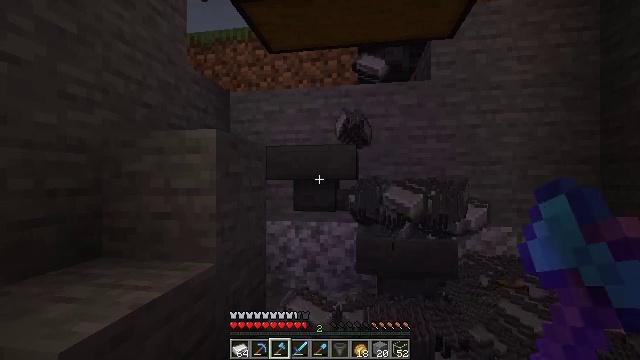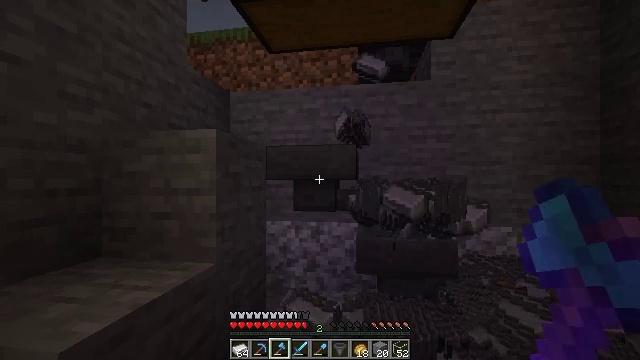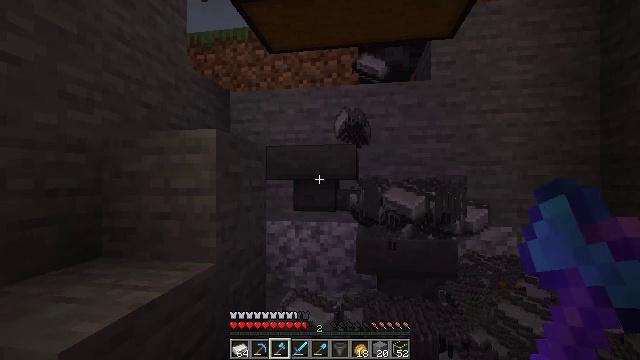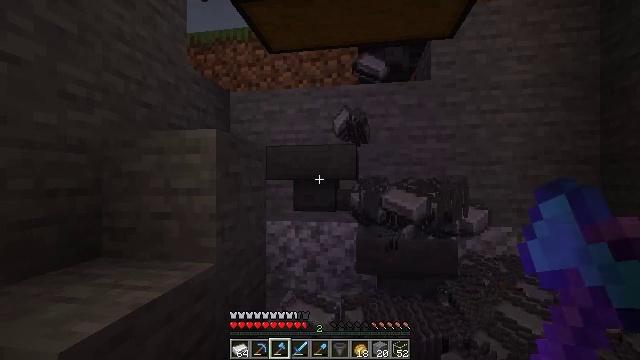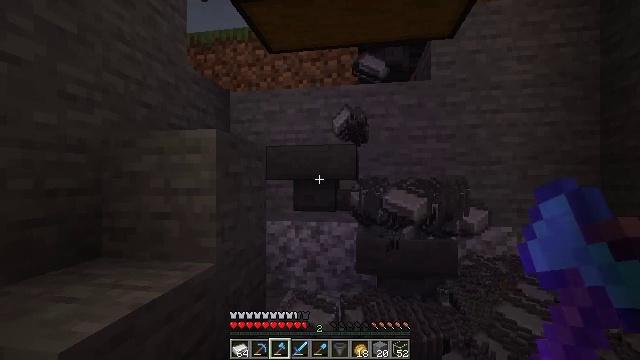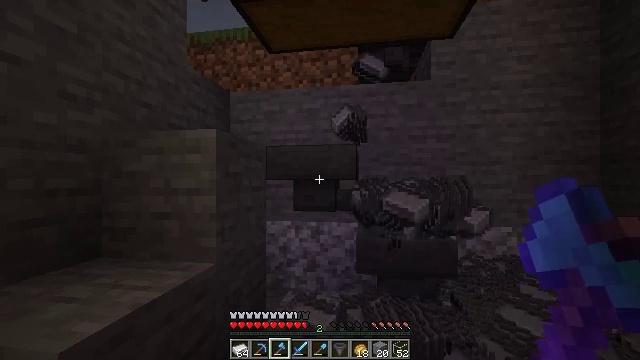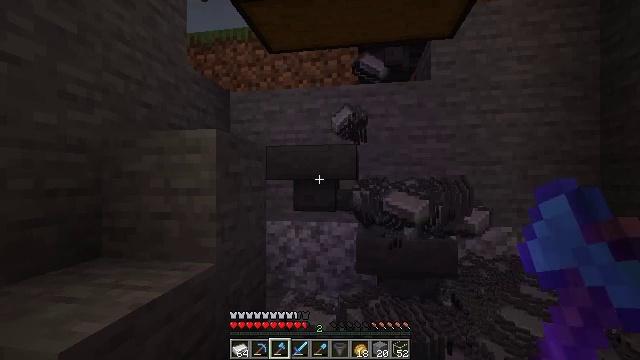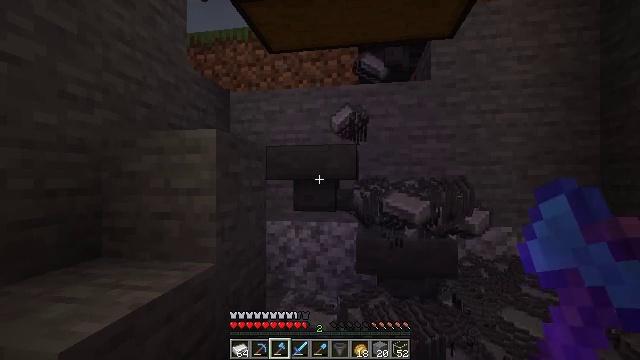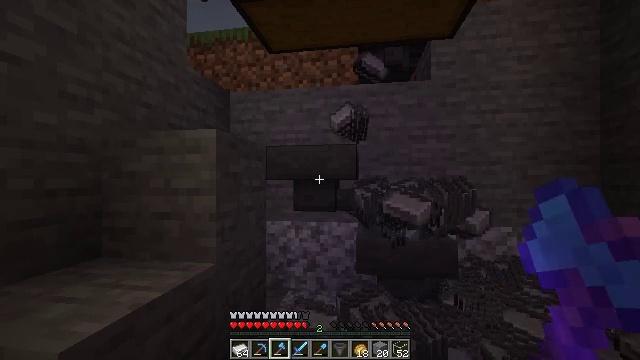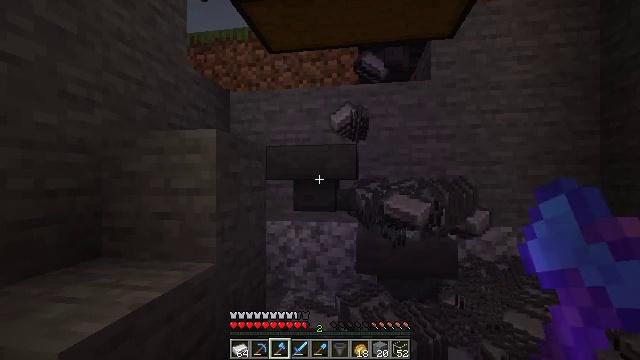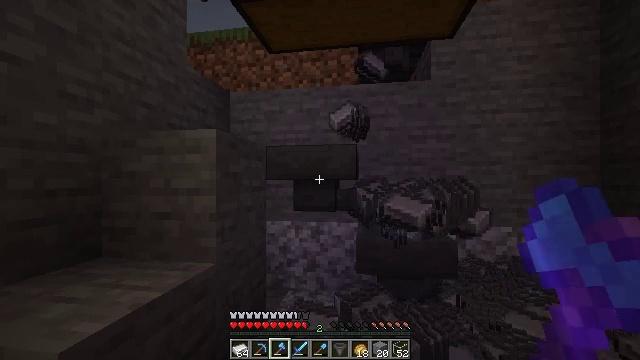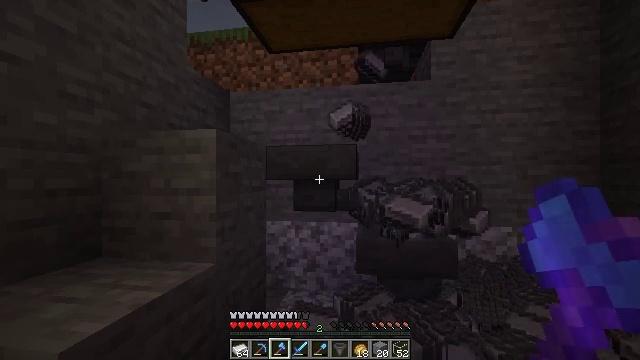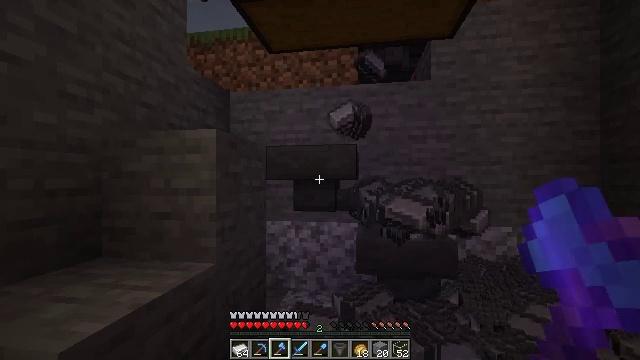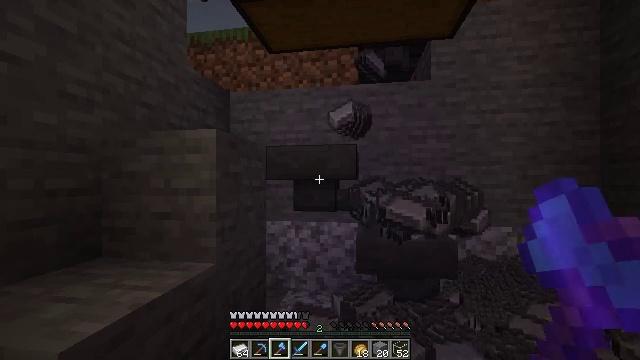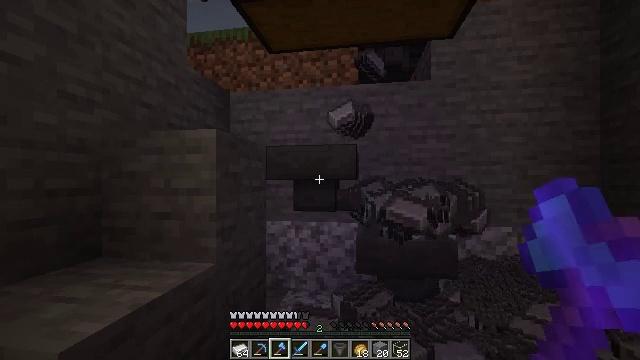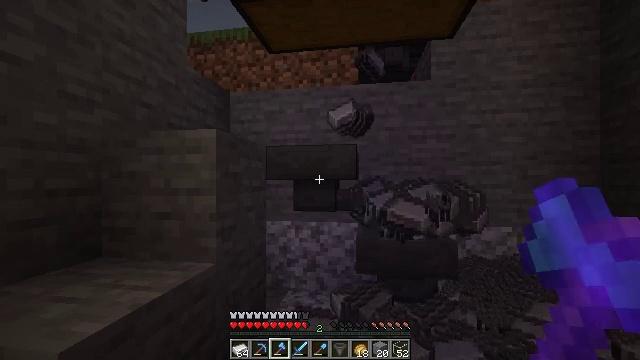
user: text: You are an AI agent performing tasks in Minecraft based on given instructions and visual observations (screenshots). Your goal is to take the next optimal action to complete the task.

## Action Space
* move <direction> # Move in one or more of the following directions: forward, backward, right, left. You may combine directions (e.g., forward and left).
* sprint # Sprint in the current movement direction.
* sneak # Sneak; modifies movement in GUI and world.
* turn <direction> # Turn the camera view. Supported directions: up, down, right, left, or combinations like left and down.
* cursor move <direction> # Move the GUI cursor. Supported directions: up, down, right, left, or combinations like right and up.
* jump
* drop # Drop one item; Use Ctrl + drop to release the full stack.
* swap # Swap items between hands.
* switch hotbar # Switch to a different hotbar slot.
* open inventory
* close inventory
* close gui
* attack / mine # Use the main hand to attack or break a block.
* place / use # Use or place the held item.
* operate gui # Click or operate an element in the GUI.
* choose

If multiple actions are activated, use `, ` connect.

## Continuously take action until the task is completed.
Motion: motion action
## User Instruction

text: Break the hopper to reuse it.
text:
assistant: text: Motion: no_op
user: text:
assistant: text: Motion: no_op
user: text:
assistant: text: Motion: no_op
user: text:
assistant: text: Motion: no_op
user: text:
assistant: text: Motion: no_op
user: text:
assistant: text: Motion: no_op
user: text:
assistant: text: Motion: no_op
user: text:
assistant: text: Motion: no_op
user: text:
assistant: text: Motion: no_op
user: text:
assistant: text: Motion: no_op
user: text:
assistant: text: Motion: no_op
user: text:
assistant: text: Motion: no_op
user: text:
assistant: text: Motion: no_op
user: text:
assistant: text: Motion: no_op
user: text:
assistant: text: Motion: no_op
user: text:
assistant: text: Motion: no_op
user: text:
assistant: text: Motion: no_op
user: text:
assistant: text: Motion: no_op
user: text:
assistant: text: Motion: no_op
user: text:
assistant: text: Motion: no_op
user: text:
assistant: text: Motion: no_op
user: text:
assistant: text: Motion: no_op
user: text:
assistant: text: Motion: no_op
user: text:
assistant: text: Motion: no_op
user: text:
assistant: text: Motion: no_op
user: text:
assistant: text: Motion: no_op
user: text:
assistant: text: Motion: no_op
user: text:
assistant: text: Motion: attack / mine
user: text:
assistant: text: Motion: attack / mine
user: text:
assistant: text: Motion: attack / mine